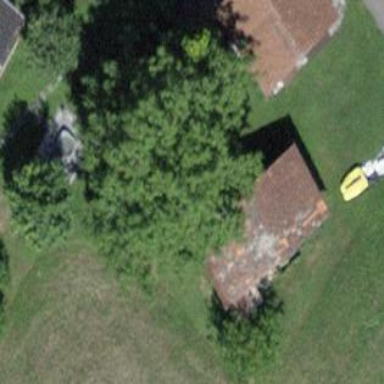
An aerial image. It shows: Rural barn.